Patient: sex M, age 58
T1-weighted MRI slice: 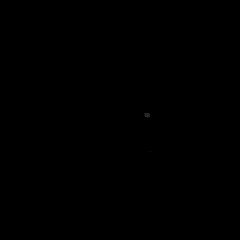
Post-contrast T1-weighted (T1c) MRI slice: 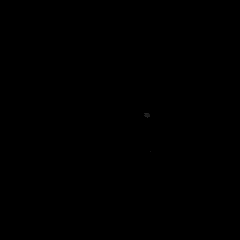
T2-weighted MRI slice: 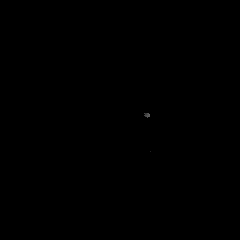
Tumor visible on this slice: no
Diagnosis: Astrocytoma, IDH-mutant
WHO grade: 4